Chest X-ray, PA view. Patient: 55 years old, sex F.
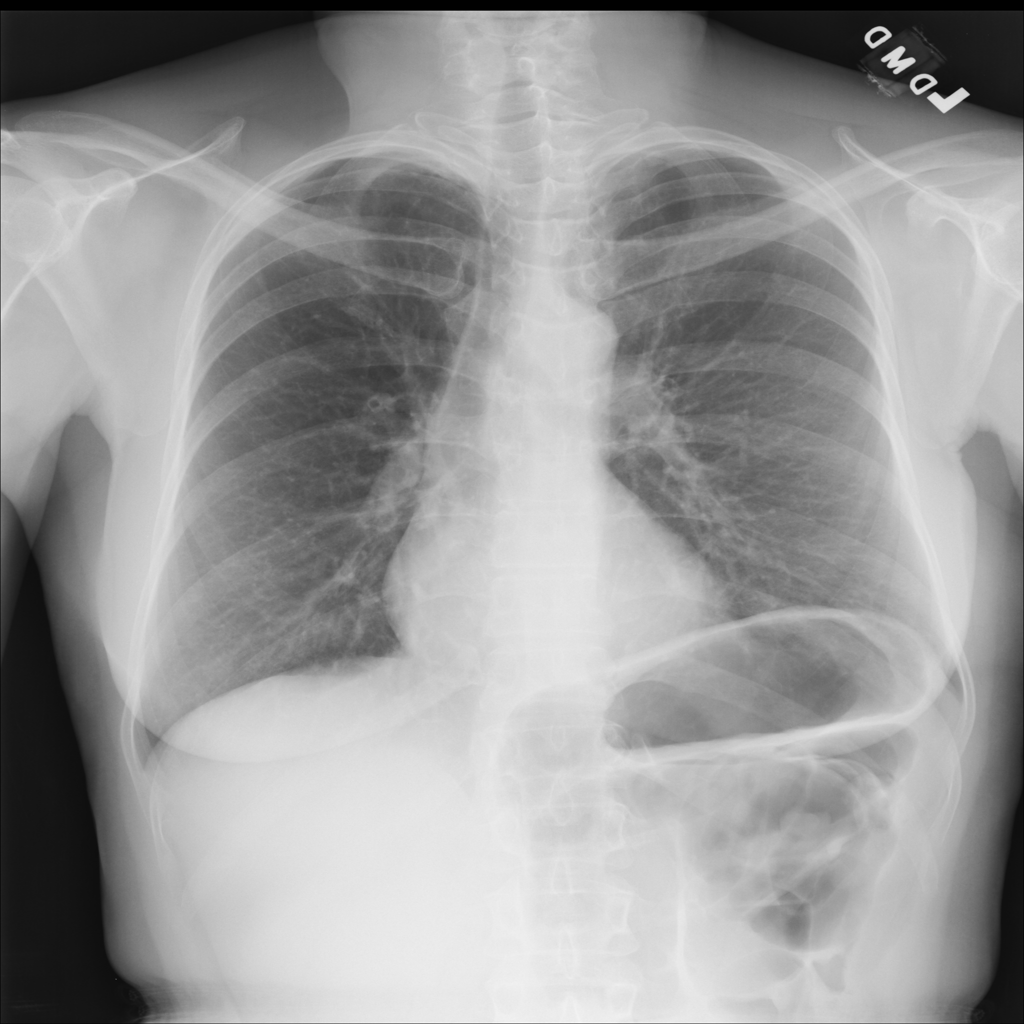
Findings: No Finding